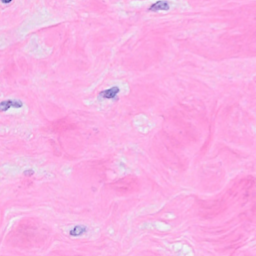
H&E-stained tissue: Breast